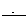
Label: line